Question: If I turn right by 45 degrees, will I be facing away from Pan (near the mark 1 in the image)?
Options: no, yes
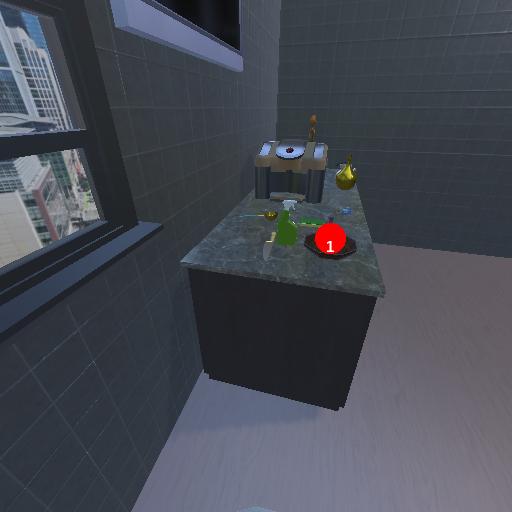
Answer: no